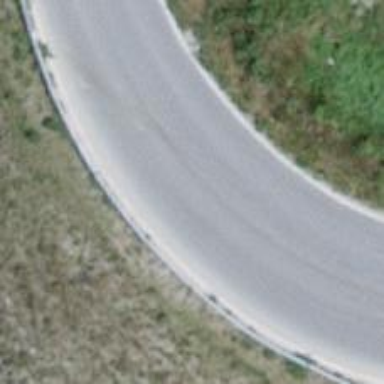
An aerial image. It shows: Tertiary road with asphalt surface.